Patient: sex M, age 81
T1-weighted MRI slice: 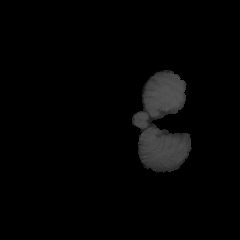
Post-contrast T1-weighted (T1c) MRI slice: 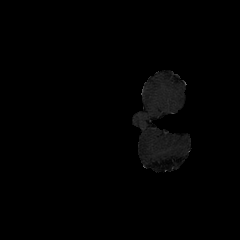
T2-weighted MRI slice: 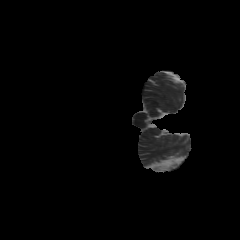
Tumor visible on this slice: no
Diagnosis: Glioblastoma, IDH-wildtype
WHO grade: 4